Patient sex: F
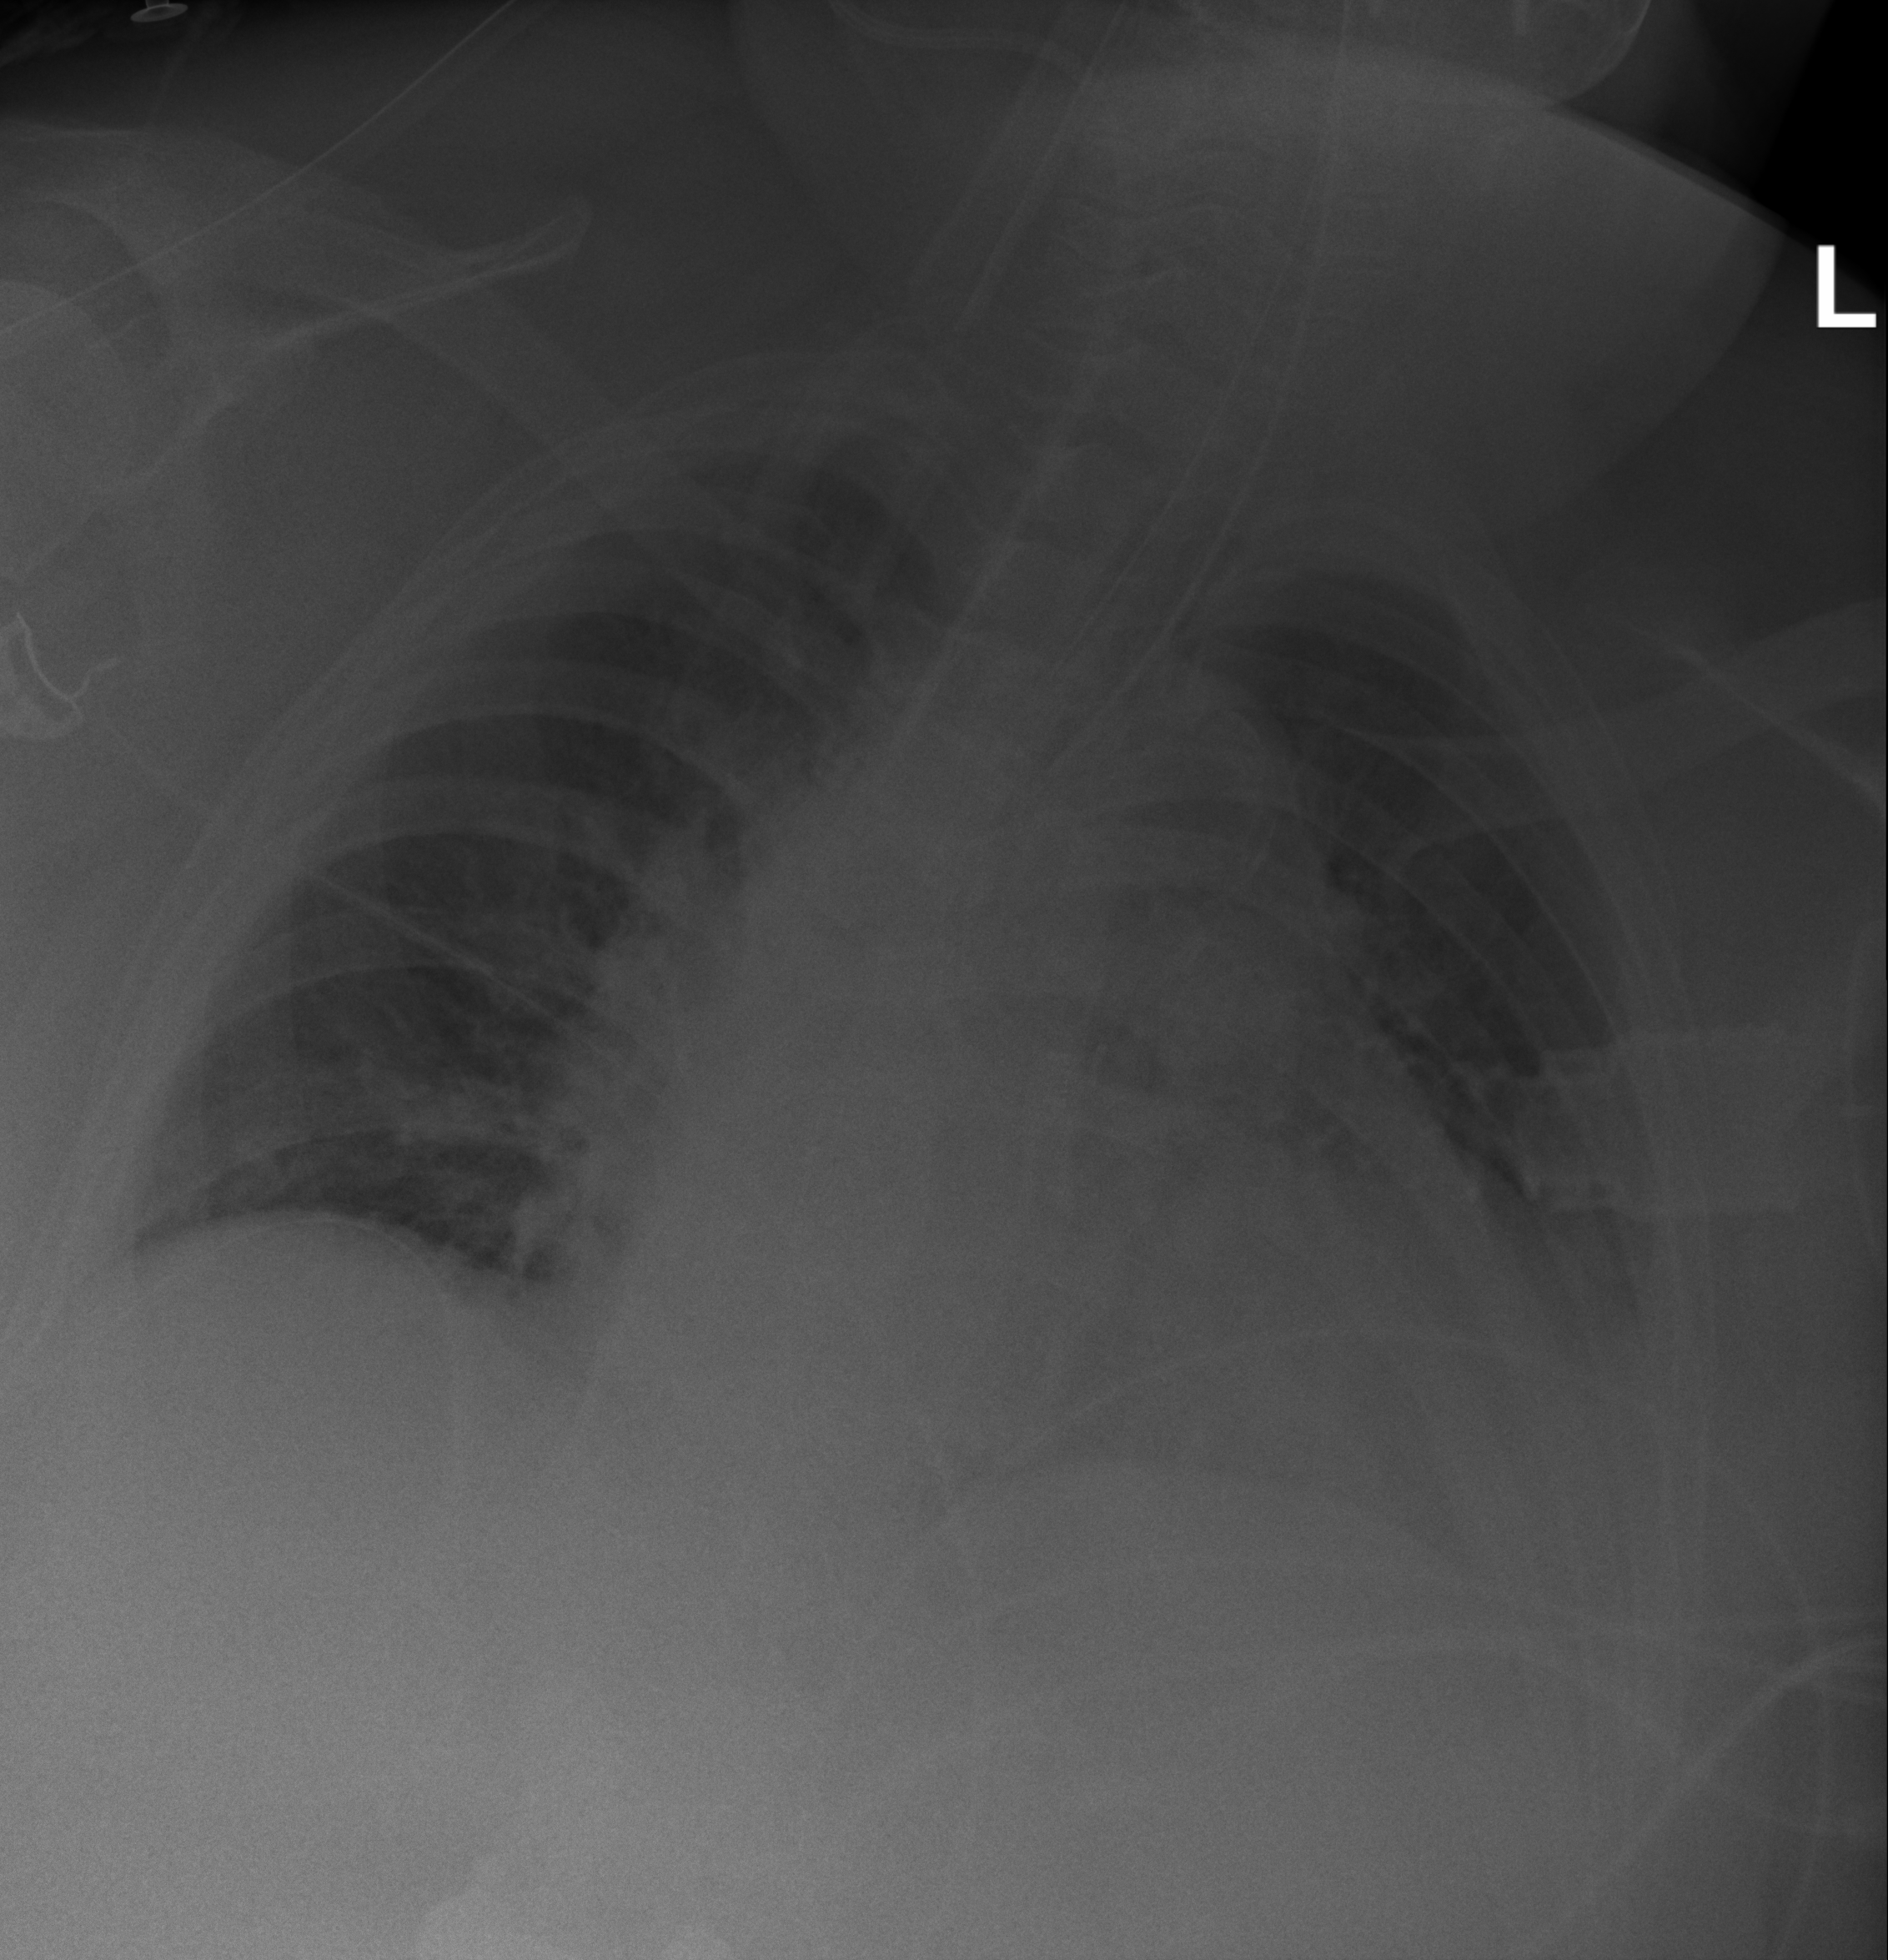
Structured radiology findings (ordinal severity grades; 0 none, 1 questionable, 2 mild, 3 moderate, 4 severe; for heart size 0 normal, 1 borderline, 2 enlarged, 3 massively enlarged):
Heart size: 2
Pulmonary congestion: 1
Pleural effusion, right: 0
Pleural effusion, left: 2
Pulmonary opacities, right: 0
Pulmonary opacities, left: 0
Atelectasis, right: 2
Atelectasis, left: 2